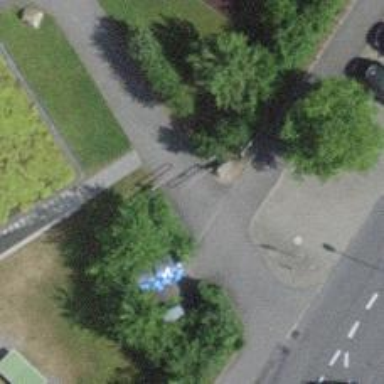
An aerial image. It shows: Cycle barrier.